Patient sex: F
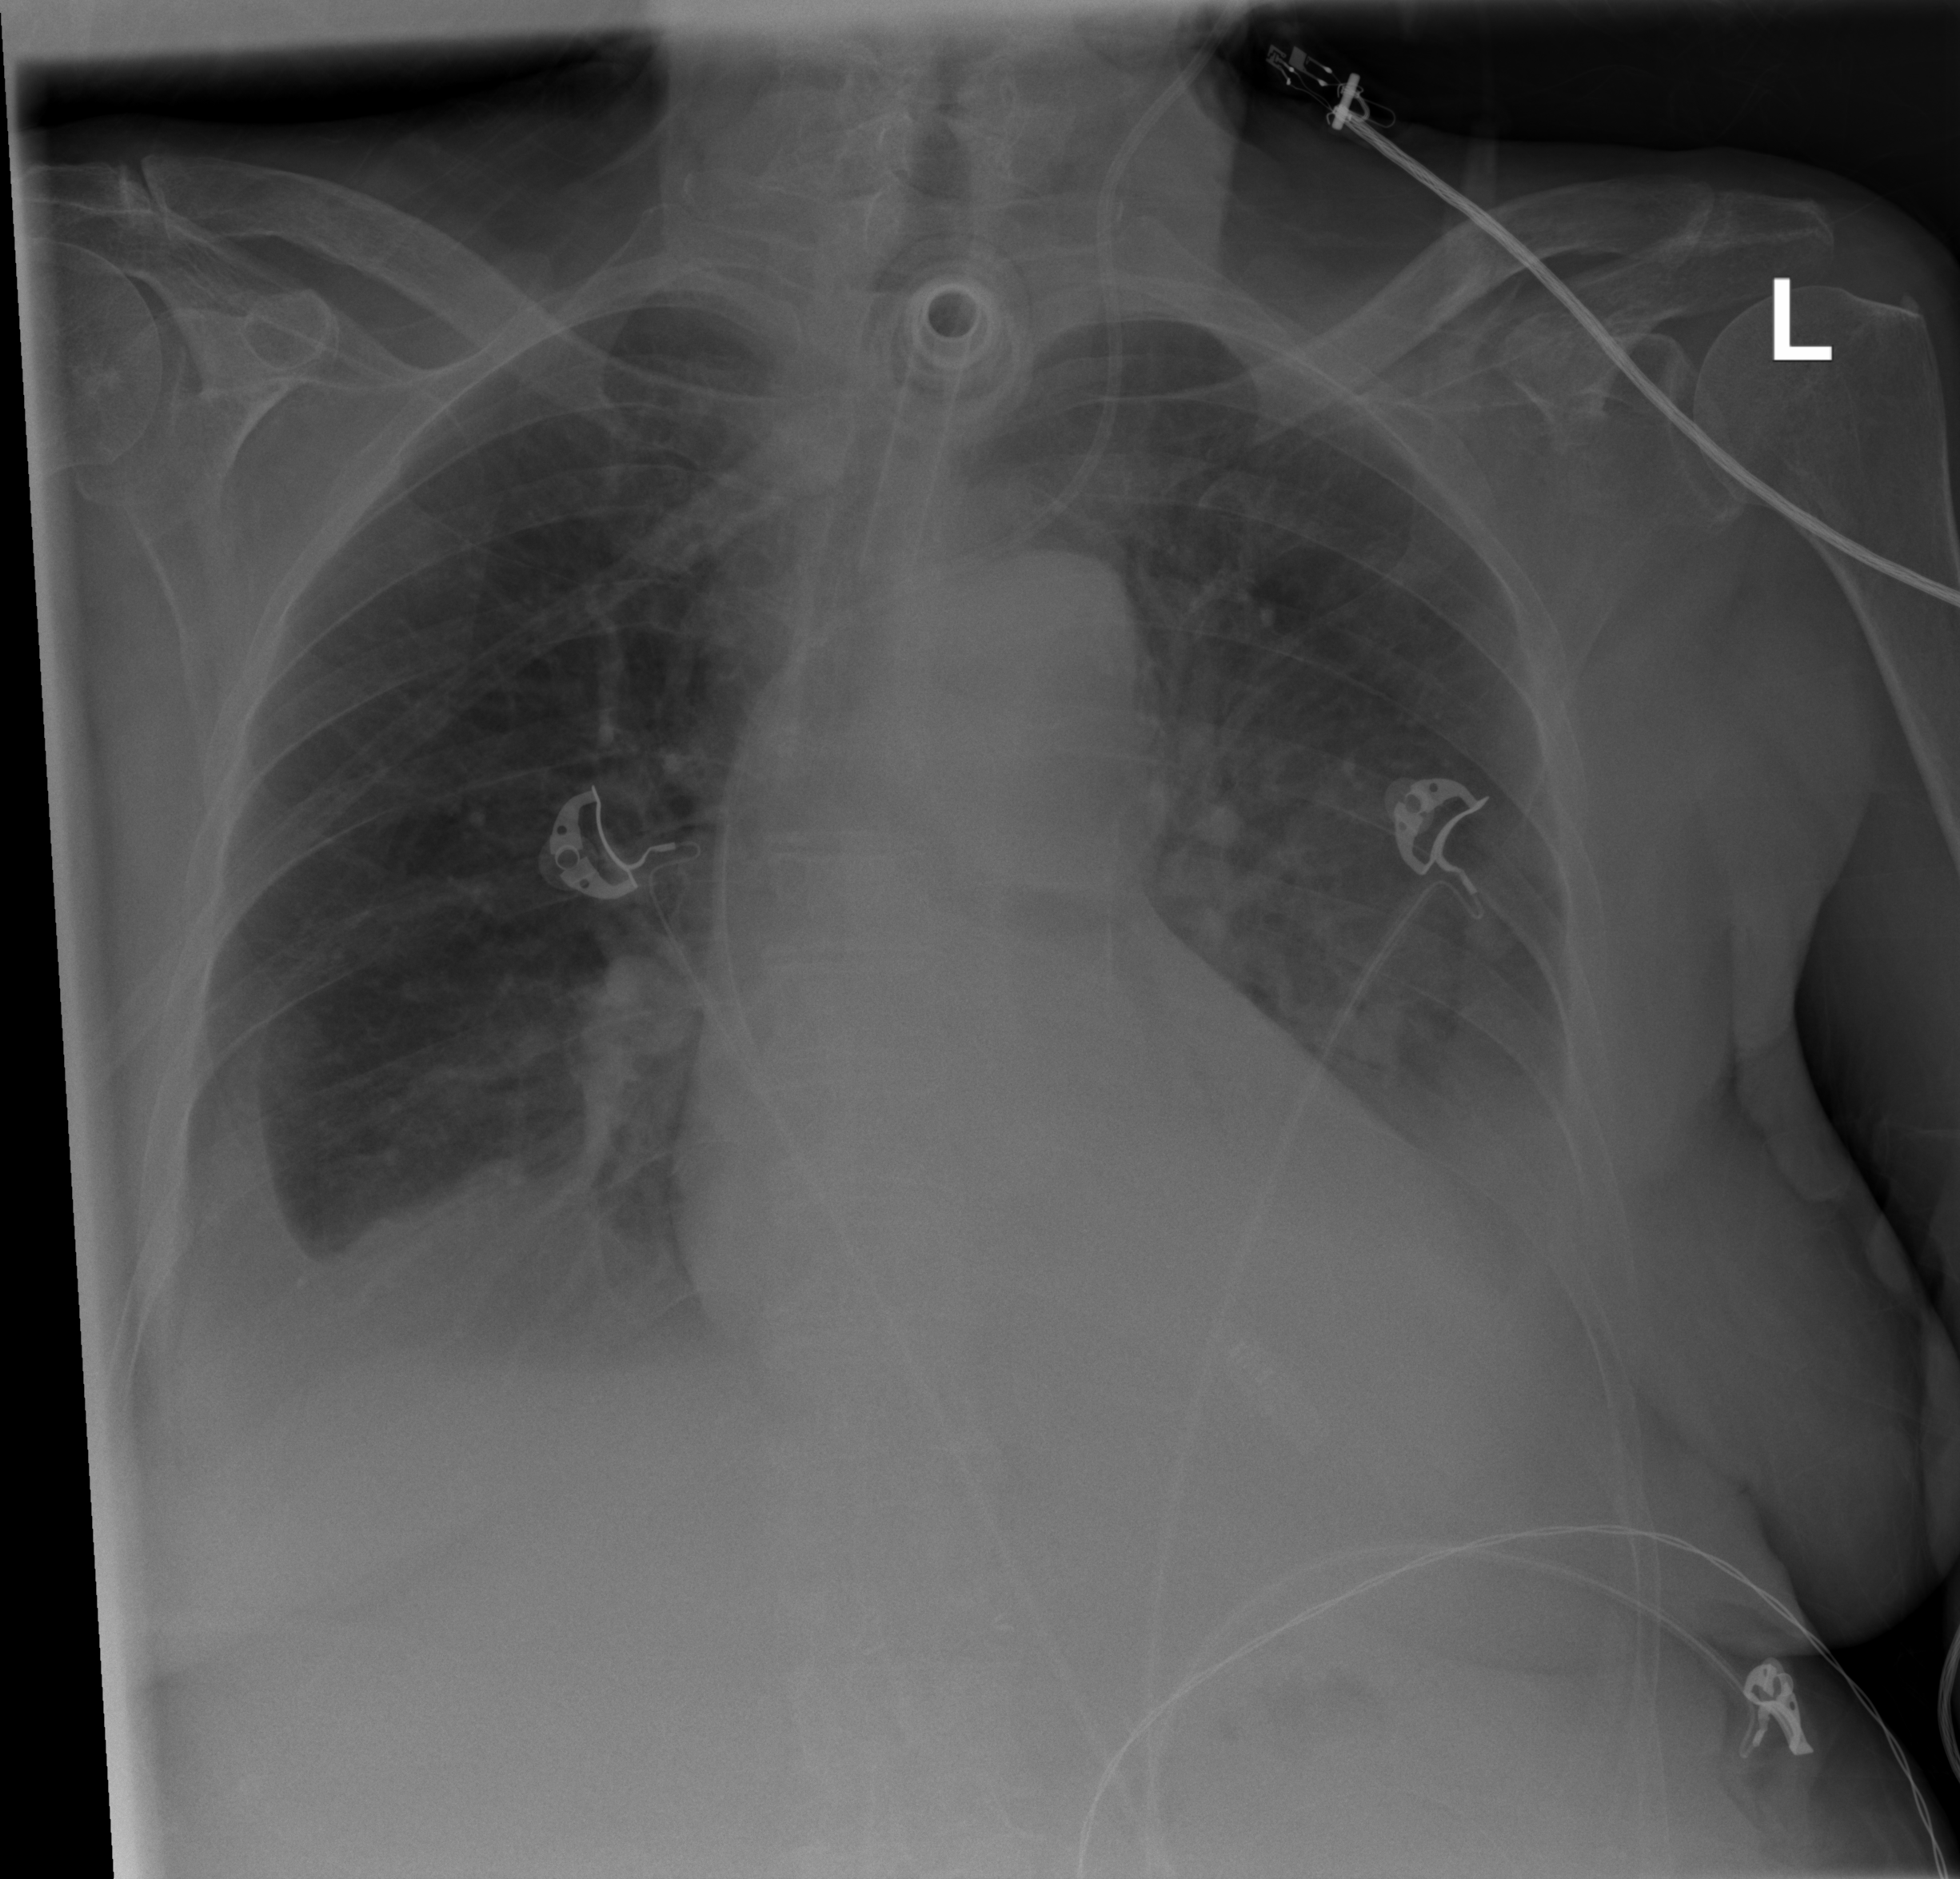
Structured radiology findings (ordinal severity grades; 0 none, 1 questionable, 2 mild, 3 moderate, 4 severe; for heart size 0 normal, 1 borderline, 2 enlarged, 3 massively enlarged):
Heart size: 1
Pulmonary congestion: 2
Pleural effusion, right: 2
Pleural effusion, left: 2
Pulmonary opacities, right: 0
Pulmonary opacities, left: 0
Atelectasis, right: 2
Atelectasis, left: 2